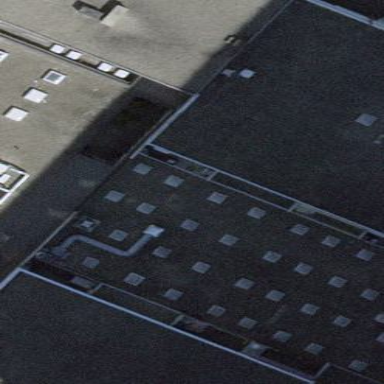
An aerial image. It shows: View of roof of building.